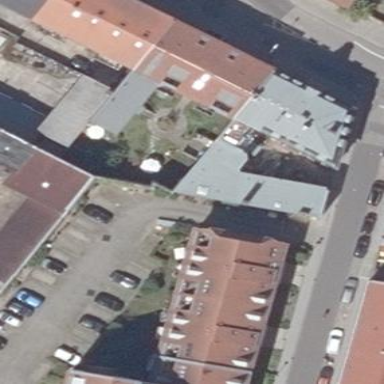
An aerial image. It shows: View of apartment building.